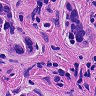
Metastatic tissue present: yes